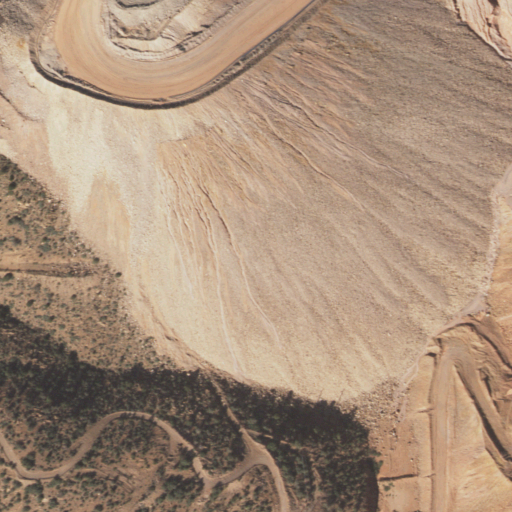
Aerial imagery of slope(s) in Arizona named Coronado Incline containing shrub, barren land, and evergreen forest